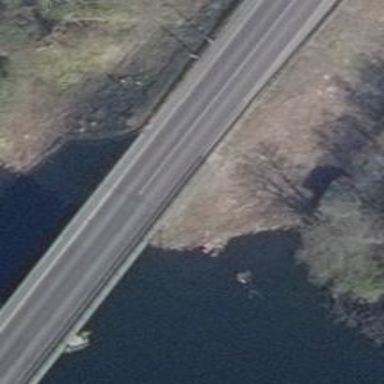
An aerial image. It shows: Asphalt path crossing over bridge.